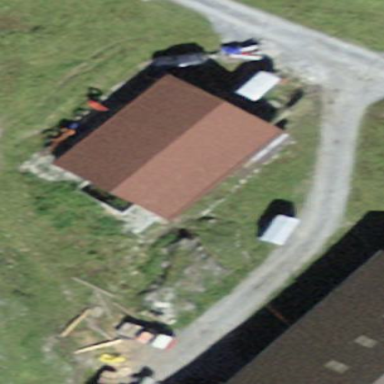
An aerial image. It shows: Cabin is depicted in the image.